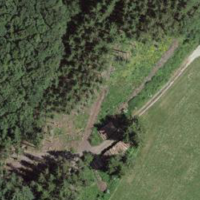
EUNIS habitat code: 43
Species observed at this site:
Dianthus armeria